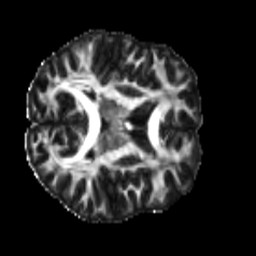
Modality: FA
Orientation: axial
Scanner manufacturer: siemens
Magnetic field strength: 3 T
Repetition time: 4 s
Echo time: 0.0594 s